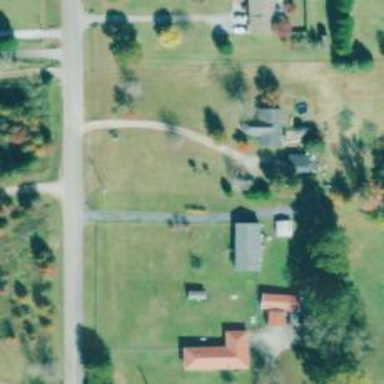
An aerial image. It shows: Driveway leading to service road.